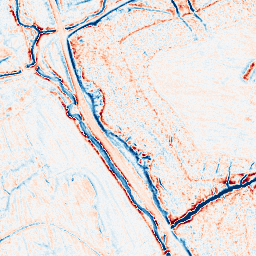
Category: edge_preserving
Decomposition family: anisotropic_diffusion
Decomposition parameters: iterations: 20
kappa: 50
gamma: 0.1
Upsampling method: quadratic
Upsampling parameters: scale: 4
Upsampling scale: 4